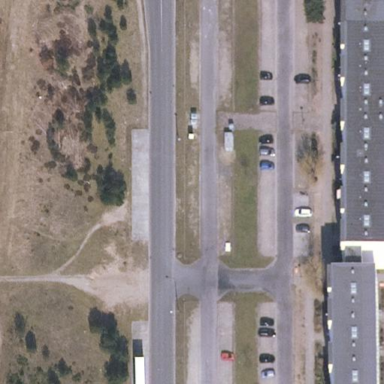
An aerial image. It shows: Parking area with surface.